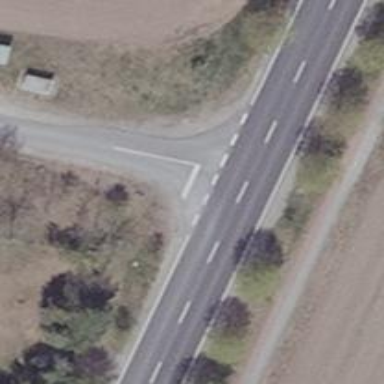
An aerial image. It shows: Road with stop sign.